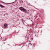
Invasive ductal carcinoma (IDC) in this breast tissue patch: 0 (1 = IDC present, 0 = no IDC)